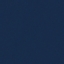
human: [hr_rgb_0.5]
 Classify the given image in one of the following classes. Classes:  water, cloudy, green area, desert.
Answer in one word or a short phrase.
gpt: water